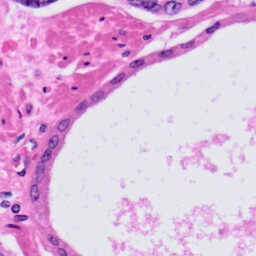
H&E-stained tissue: Prostate